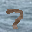
Label: 7